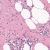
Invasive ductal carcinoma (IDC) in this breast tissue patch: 0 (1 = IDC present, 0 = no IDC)